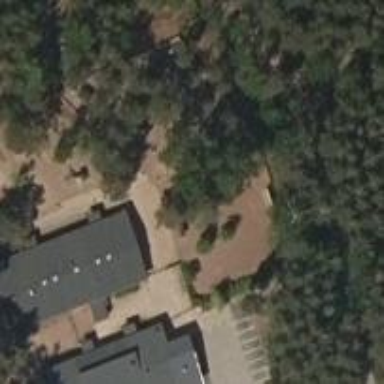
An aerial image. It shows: Kindergarten.